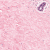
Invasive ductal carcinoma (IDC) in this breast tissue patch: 0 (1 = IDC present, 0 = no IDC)